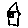
Label: house